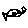
Label: fish